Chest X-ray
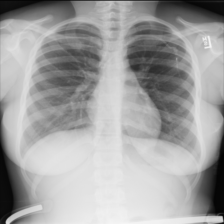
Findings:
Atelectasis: negative
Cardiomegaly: negative
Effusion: negative
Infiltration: negative
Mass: negative
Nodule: negative
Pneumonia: negative
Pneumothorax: negative
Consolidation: negative
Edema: negative
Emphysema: negative
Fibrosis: negative
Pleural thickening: negative
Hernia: negative